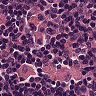
Metastatic tissue present: no